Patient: sex M, age 34
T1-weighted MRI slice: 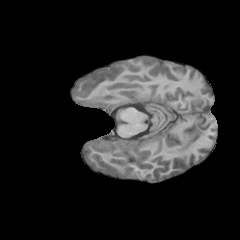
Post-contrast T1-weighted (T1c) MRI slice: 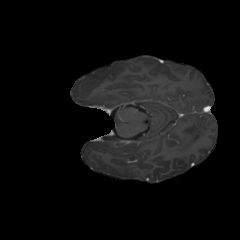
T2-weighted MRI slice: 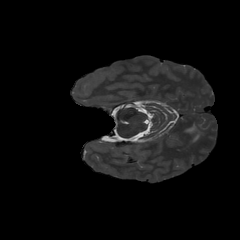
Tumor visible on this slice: no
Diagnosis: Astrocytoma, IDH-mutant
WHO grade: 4